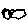
Label: cloud